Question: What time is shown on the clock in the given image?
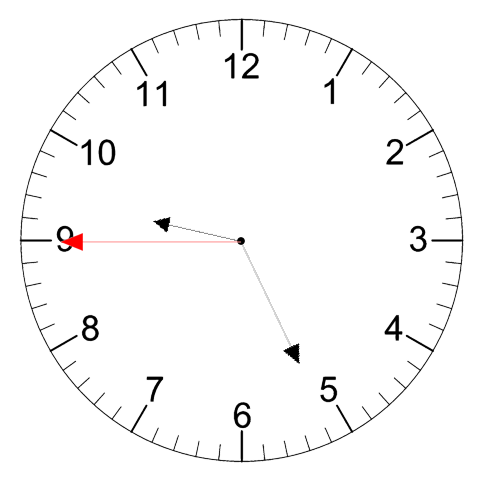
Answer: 09:25:45